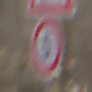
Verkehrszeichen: Geschwindigkeit5
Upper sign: SchleuderOderRutschgefahr
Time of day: MorningAfternoon
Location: Outdoor (Nature)
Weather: Clear
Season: Winter
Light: Natural